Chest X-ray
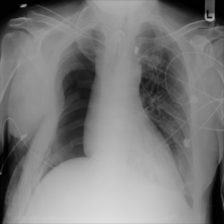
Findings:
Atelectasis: positive
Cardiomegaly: negative
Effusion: negative
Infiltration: negative
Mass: negative
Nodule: negative
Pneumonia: negative
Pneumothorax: negative
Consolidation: negative
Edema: negative
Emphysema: negative
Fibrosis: negative
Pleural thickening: negative
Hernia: negative